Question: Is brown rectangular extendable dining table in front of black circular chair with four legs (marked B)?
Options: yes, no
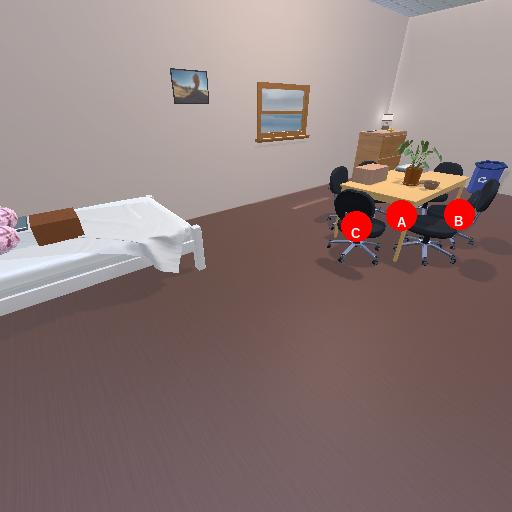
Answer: yes